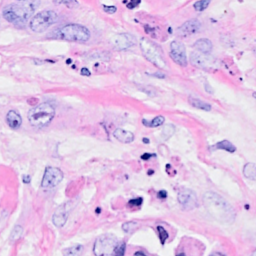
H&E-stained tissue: Breast